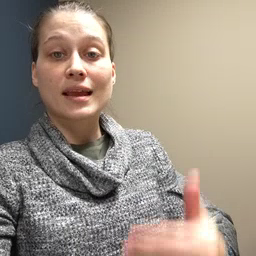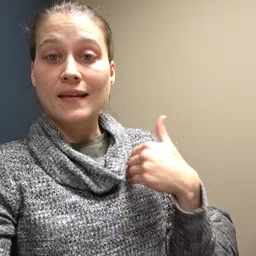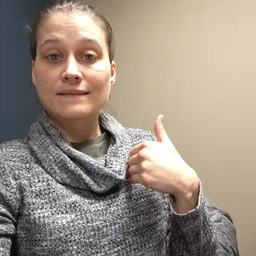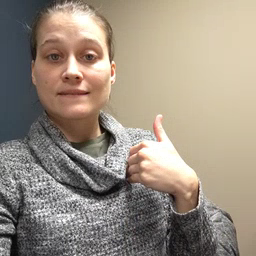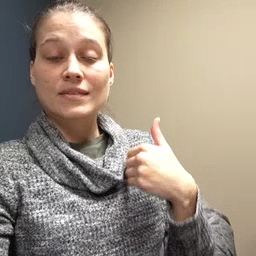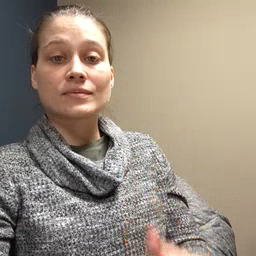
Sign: have